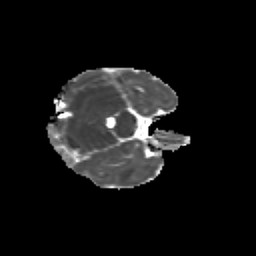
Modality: MD
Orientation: axial
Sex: female
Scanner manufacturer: siemens
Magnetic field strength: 3 T
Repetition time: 5 s
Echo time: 0.071 s